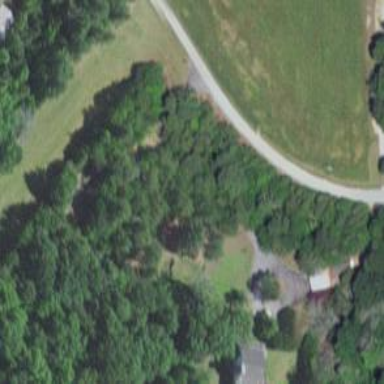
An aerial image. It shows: Driveway leading to service road.